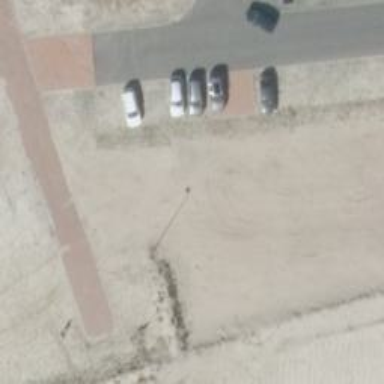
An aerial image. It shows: Sandy path.